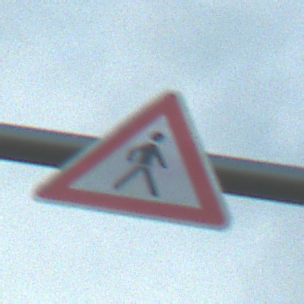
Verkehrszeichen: FussgaengerLinks
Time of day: SunriseSunset
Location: Outdoor (Nature)
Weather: PartlyCloudy
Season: NotSpecified
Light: Natural